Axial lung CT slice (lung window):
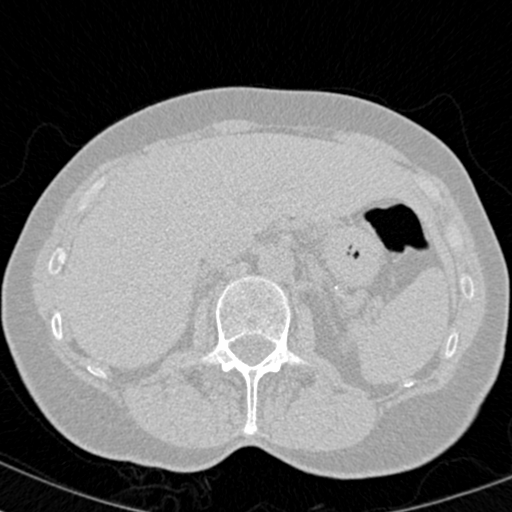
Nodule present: no